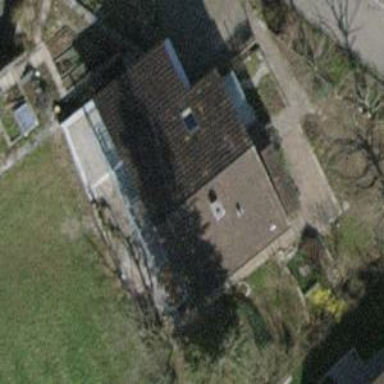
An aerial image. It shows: Detached building.